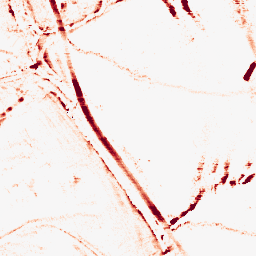
Category: morphological
Decomposition family: morphological_rect
Decomposition parameters: operation: opening
width: 10
height: 5
Upsampling method: bspline
Upsampling parameters: scale: 4
Upsampling scale: 4